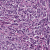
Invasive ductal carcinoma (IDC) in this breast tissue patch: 1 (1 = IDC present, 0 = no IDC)